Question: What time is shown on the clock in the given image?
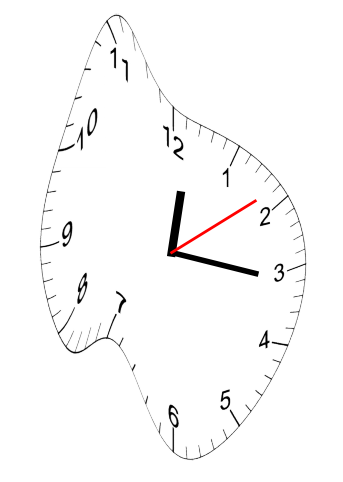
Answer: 12:16:09